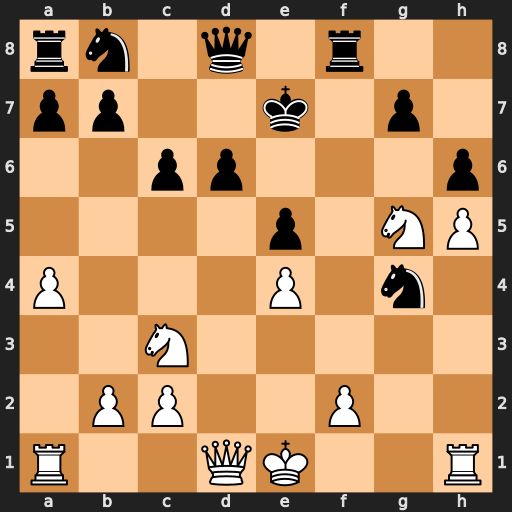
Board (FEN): rn1q1r2/pp2k1p1/2pp3p/4p1NP/P3P1n1/2N5/1PP2P2/R2QK2R
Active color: w
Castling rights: KQ
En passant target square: -
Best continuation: Qxg4